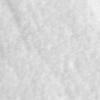
Label: no_change